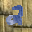
Label: 2